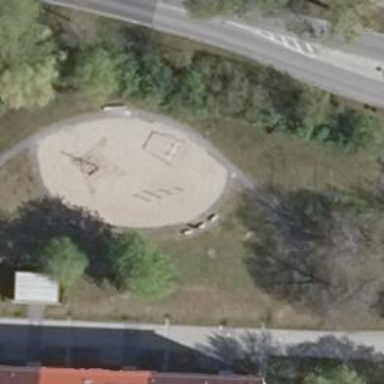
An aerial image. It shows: Playground featuring swings.